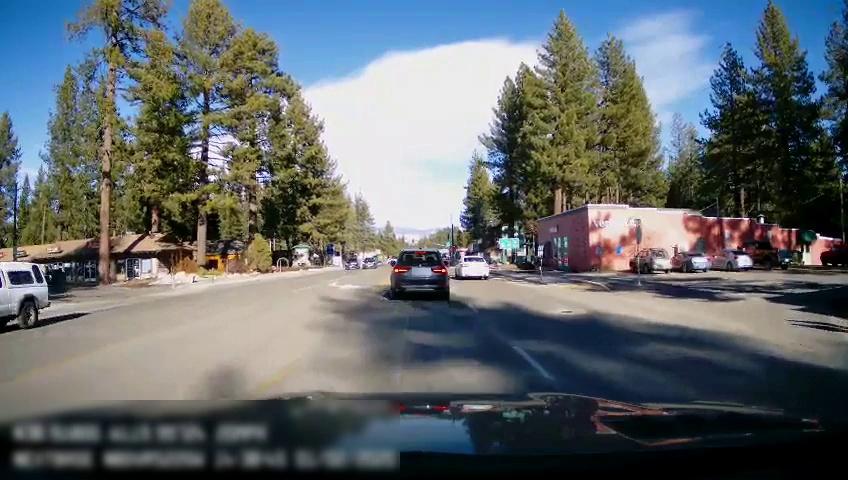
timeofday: Day
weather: Sunny
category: Drivable Space
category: Vehicles | Car
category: Vehicles | SUV
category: Vehicles | Car
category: Vehicles | SUV
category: Vehicles | Car
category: Vehicles | Car
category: Vehicles | Truck
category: Vehicles | Car
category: Vehicles | Truck
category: Vehicles | Truck
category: Lanes | Opposite Lane
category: Lanes | Opposite Lane
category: Lanes | Current Lane
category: Traffic | Signs